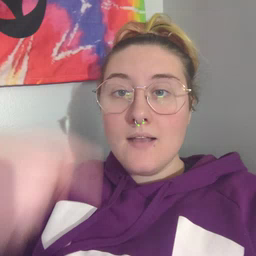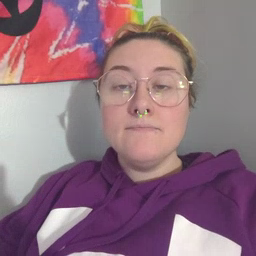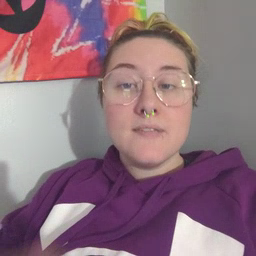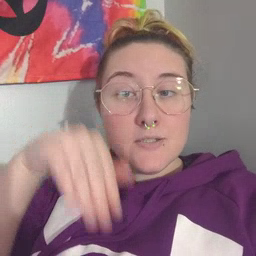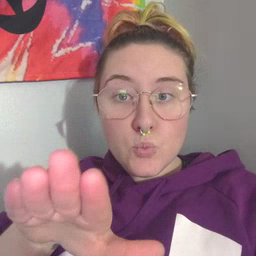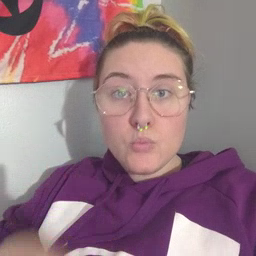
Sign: into